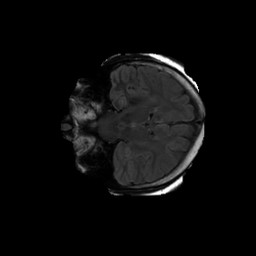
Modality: FLAIR
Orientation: coronal
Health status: ill
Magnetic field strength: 3 T